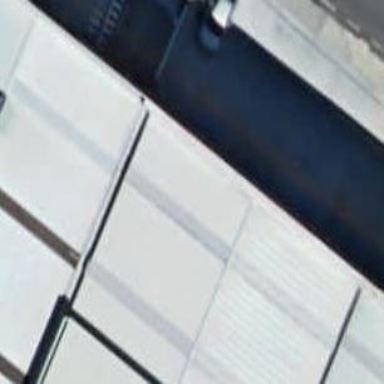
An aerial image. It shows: Warehouse.